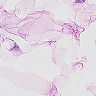
Metastatic tissue present: no